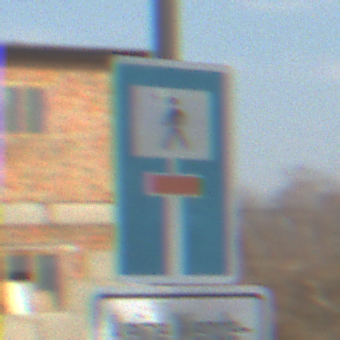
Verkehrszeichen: SackgasseFussgaengerDurchlaessig
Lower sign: HinweisGeaenderteVorfahrtVerkehrsfuehrungVerkehrsregelung3
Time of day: MorningAfternoon
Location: Outdoor (Suburban)
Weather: PartlyCloudy
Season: NotSpecified
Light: Natural